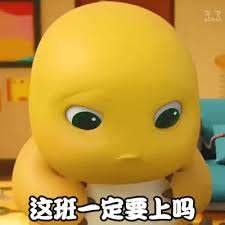
Label: nailong